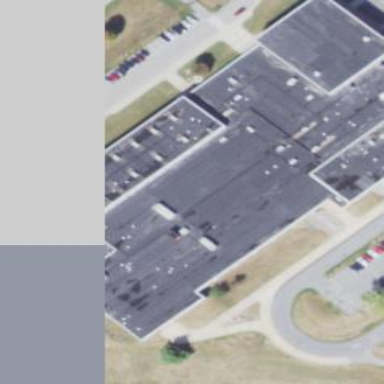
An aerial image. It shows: School building.